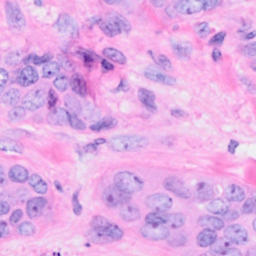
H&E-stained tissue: Breast